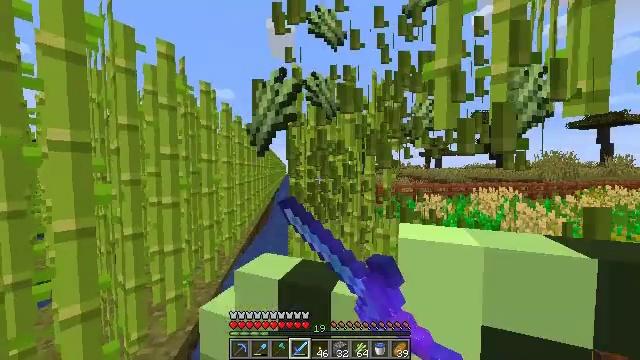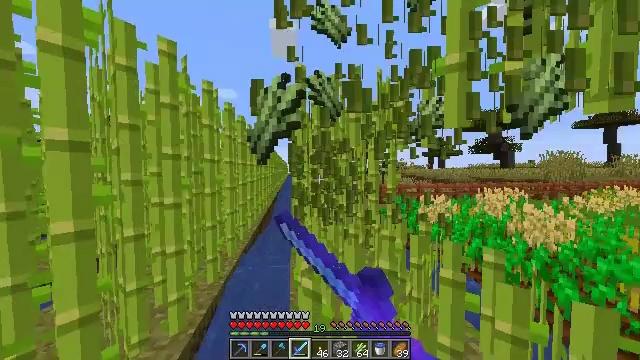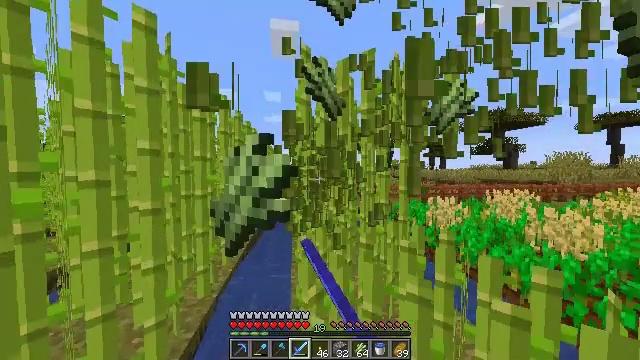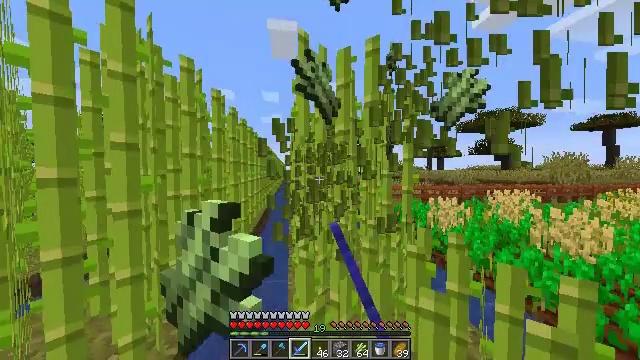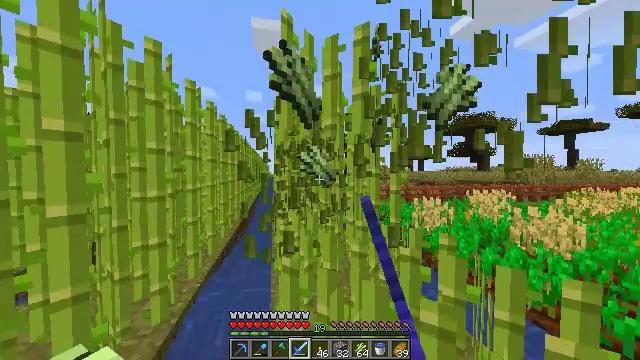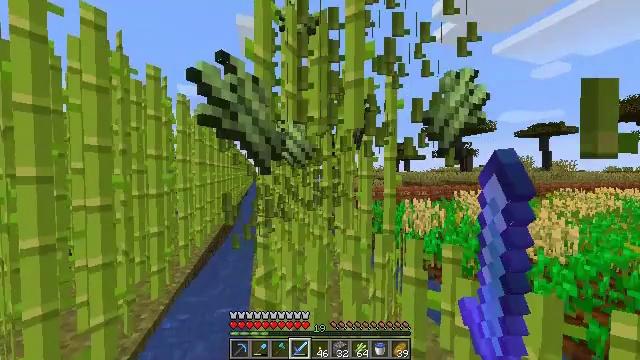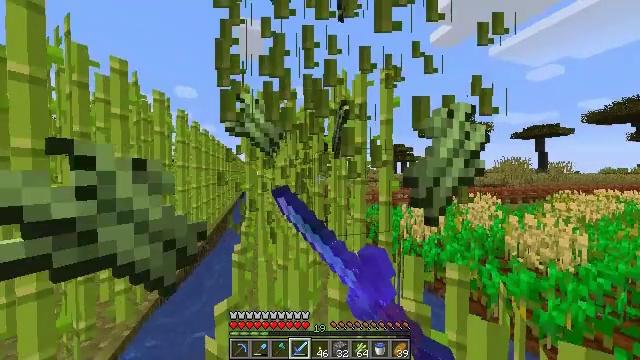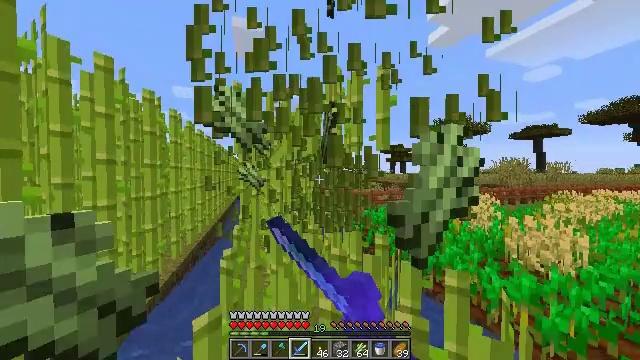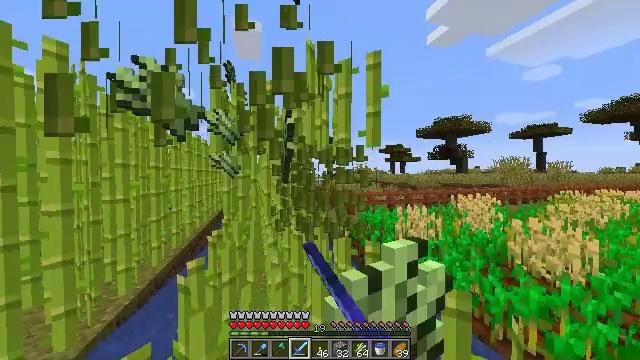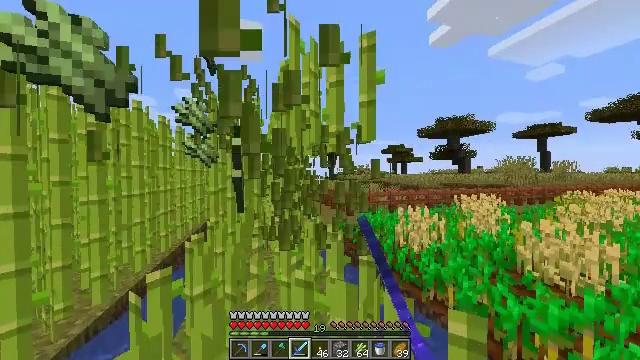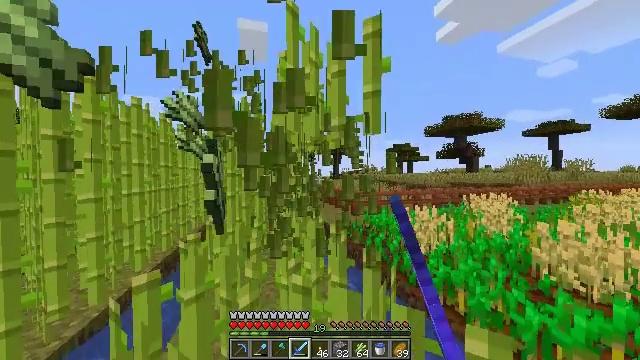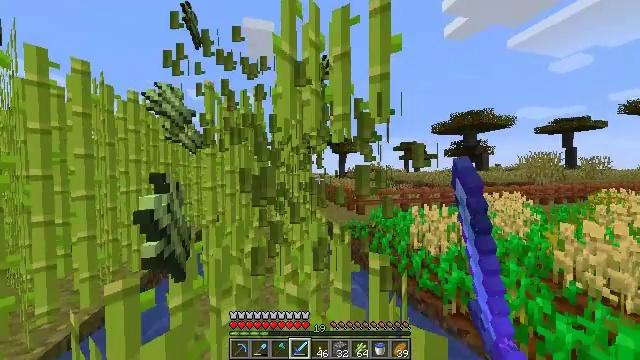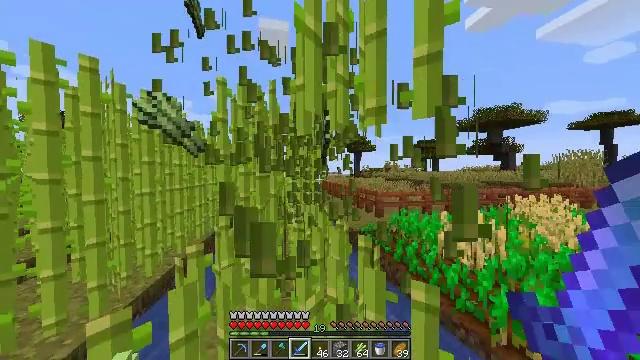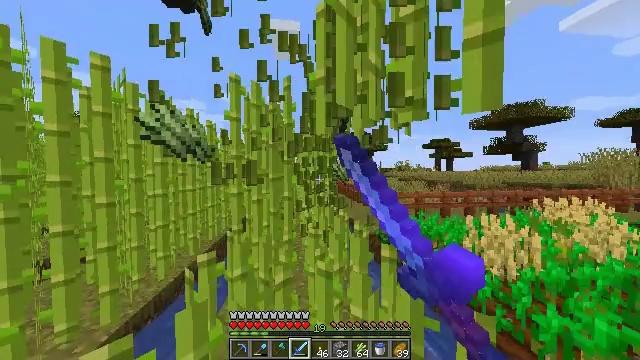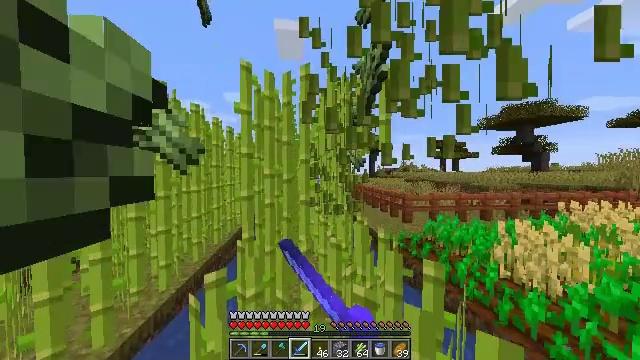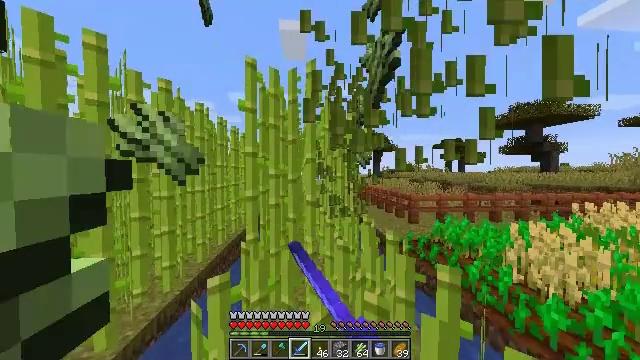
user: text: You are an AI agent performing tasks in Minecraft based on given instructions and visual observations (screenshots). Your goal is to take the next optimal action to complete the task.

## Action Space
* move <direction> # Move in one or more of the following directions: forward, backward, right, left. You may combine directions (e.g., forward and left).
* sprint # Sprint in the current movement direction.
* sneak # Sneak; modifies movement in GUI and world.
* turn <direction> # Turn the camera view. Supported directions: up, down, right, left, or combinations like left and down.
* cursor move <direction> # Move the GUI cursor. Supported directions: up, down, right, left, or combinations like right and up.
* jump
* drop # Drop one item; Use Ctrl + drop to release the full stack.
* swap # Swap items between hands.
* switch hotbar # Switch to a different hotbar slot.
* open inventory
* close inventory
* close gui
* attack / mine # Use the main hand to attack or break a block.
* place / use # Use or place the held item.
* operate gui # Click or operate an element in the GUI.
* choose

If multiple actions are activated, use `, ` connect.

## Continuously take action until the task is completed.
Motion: motion action
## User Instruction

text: Gather sugar cane for crafting.
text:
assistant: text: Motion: move forward, sprint, attack / mine
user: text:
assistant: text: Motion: move forward, sprint, attack / mine
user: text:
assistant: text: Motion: move forward, sprint, attack / mine
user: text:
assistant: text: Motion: move forward, sprint, turn right, attack / mine
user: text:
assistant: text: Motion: move forward and move right, sprint, turn right, attack / mine
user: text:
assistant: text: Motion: move forward and move right, sprint, attack / mine
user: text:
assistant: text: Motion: move forward and move right, sprint, attack / mine
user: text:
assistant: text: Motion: move forward and move right, sprint, attack / mine
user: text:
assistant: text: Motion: move forward, sprint, attack / mine
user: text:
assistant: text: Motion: move forward, sprint, turn left, attack / mine
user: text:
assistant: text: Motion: move forward and move left, sprint, turn left, attack / mine
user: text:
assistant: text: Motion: move forward and move left, sprint, turn left, attack / mine
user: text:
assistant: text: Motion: move forward and move left, sprint, turn left, attack / mine
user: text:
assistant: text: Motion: move forward and move left, sprint, attack / mine
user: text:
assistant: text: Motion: move forward, sprint, turn left, attack / mine
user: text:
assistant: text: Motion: move forward, sprint, attack / mine
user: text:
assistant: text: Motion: move forward, sprint, attack / mine
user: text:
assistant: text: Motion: move forward, sprint, attack / mine
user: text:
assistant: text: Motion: move forward, sprint, attack / mine
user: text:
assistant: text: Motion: move forward, sprint, turn right, attack / mine
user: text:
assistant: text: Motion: move forward, sprint, turn right, attack / mine
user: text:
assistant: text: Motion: move forward, sprint, turn right, attack / mine
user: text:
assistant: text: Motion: move forward, sprint, attack / mine
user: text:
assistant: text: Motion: move forward, sprint, attack / mine
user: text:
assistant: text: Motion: move forward and move left, sprint, attack / mine
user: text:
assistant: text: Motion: move forward and move left, sprint, attack / mine
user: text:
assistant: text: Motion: move forward and move left, sprint, attack / mine
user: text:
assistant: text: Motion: move forward and move left, sprint, turn left, attack / mine
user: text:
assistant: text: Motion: move forward and move left, sprint, turn left, attack / mine
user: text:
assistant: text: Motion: move forward, sprint, attack / mine